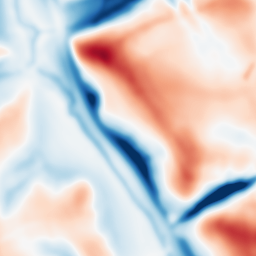
Category: multiscale
Decomposition family: dog
Decomposition parameters: sigma_low: 3
sigma_high: 20
Upsampling method: sinc_blackman
Upsampling parameters: scale: 2
kernel_size: 16
Upsampling scale: 2